Interaction volume radius: 10 \u00c5
Interaction volume height: 10 \u00c5
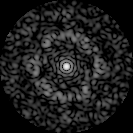
Disorder parameter: 0.74